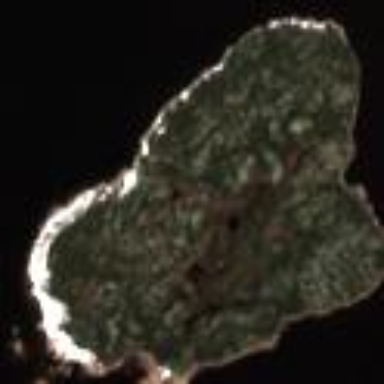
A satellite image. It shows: Island in the natural setting.